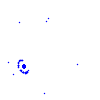
Particle: kaon